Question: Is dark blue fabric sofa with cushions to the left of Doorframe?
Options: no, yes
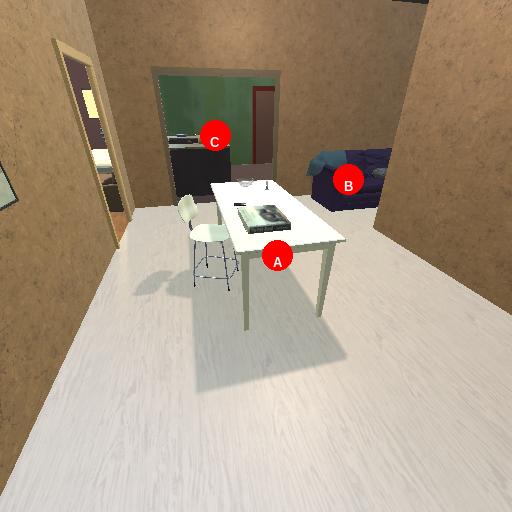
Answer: no